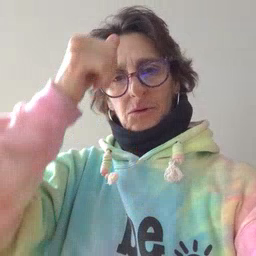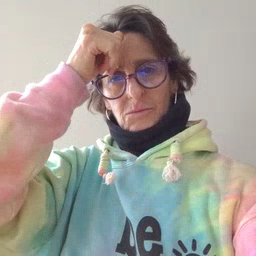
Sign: brother